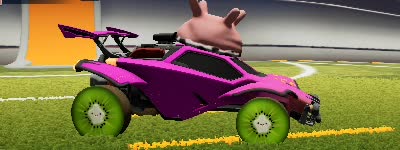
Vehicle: octane